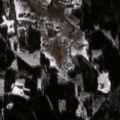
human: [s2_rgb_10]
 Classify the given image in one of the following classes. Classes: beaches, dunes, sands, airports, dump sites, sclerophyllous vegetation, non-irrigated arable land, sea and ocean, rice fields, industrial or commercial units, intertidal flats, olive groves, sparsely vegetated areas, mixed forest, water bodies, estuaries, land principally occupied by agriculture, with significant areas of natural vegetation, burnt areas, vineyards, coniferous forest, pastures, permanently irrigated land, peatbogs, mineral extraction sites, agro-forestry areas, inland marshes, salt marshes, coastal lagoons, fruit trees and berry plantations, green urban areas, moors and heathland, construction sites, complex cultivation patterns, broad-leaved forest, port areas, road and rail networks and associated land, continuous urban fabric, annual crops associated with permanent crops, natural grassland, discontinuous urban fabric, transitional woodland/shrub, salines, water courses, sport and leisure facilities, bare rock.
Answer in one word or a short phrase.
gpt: complex cultivation patterns, broad-leaved forest, coniferous forest, mixed forest